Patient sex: M
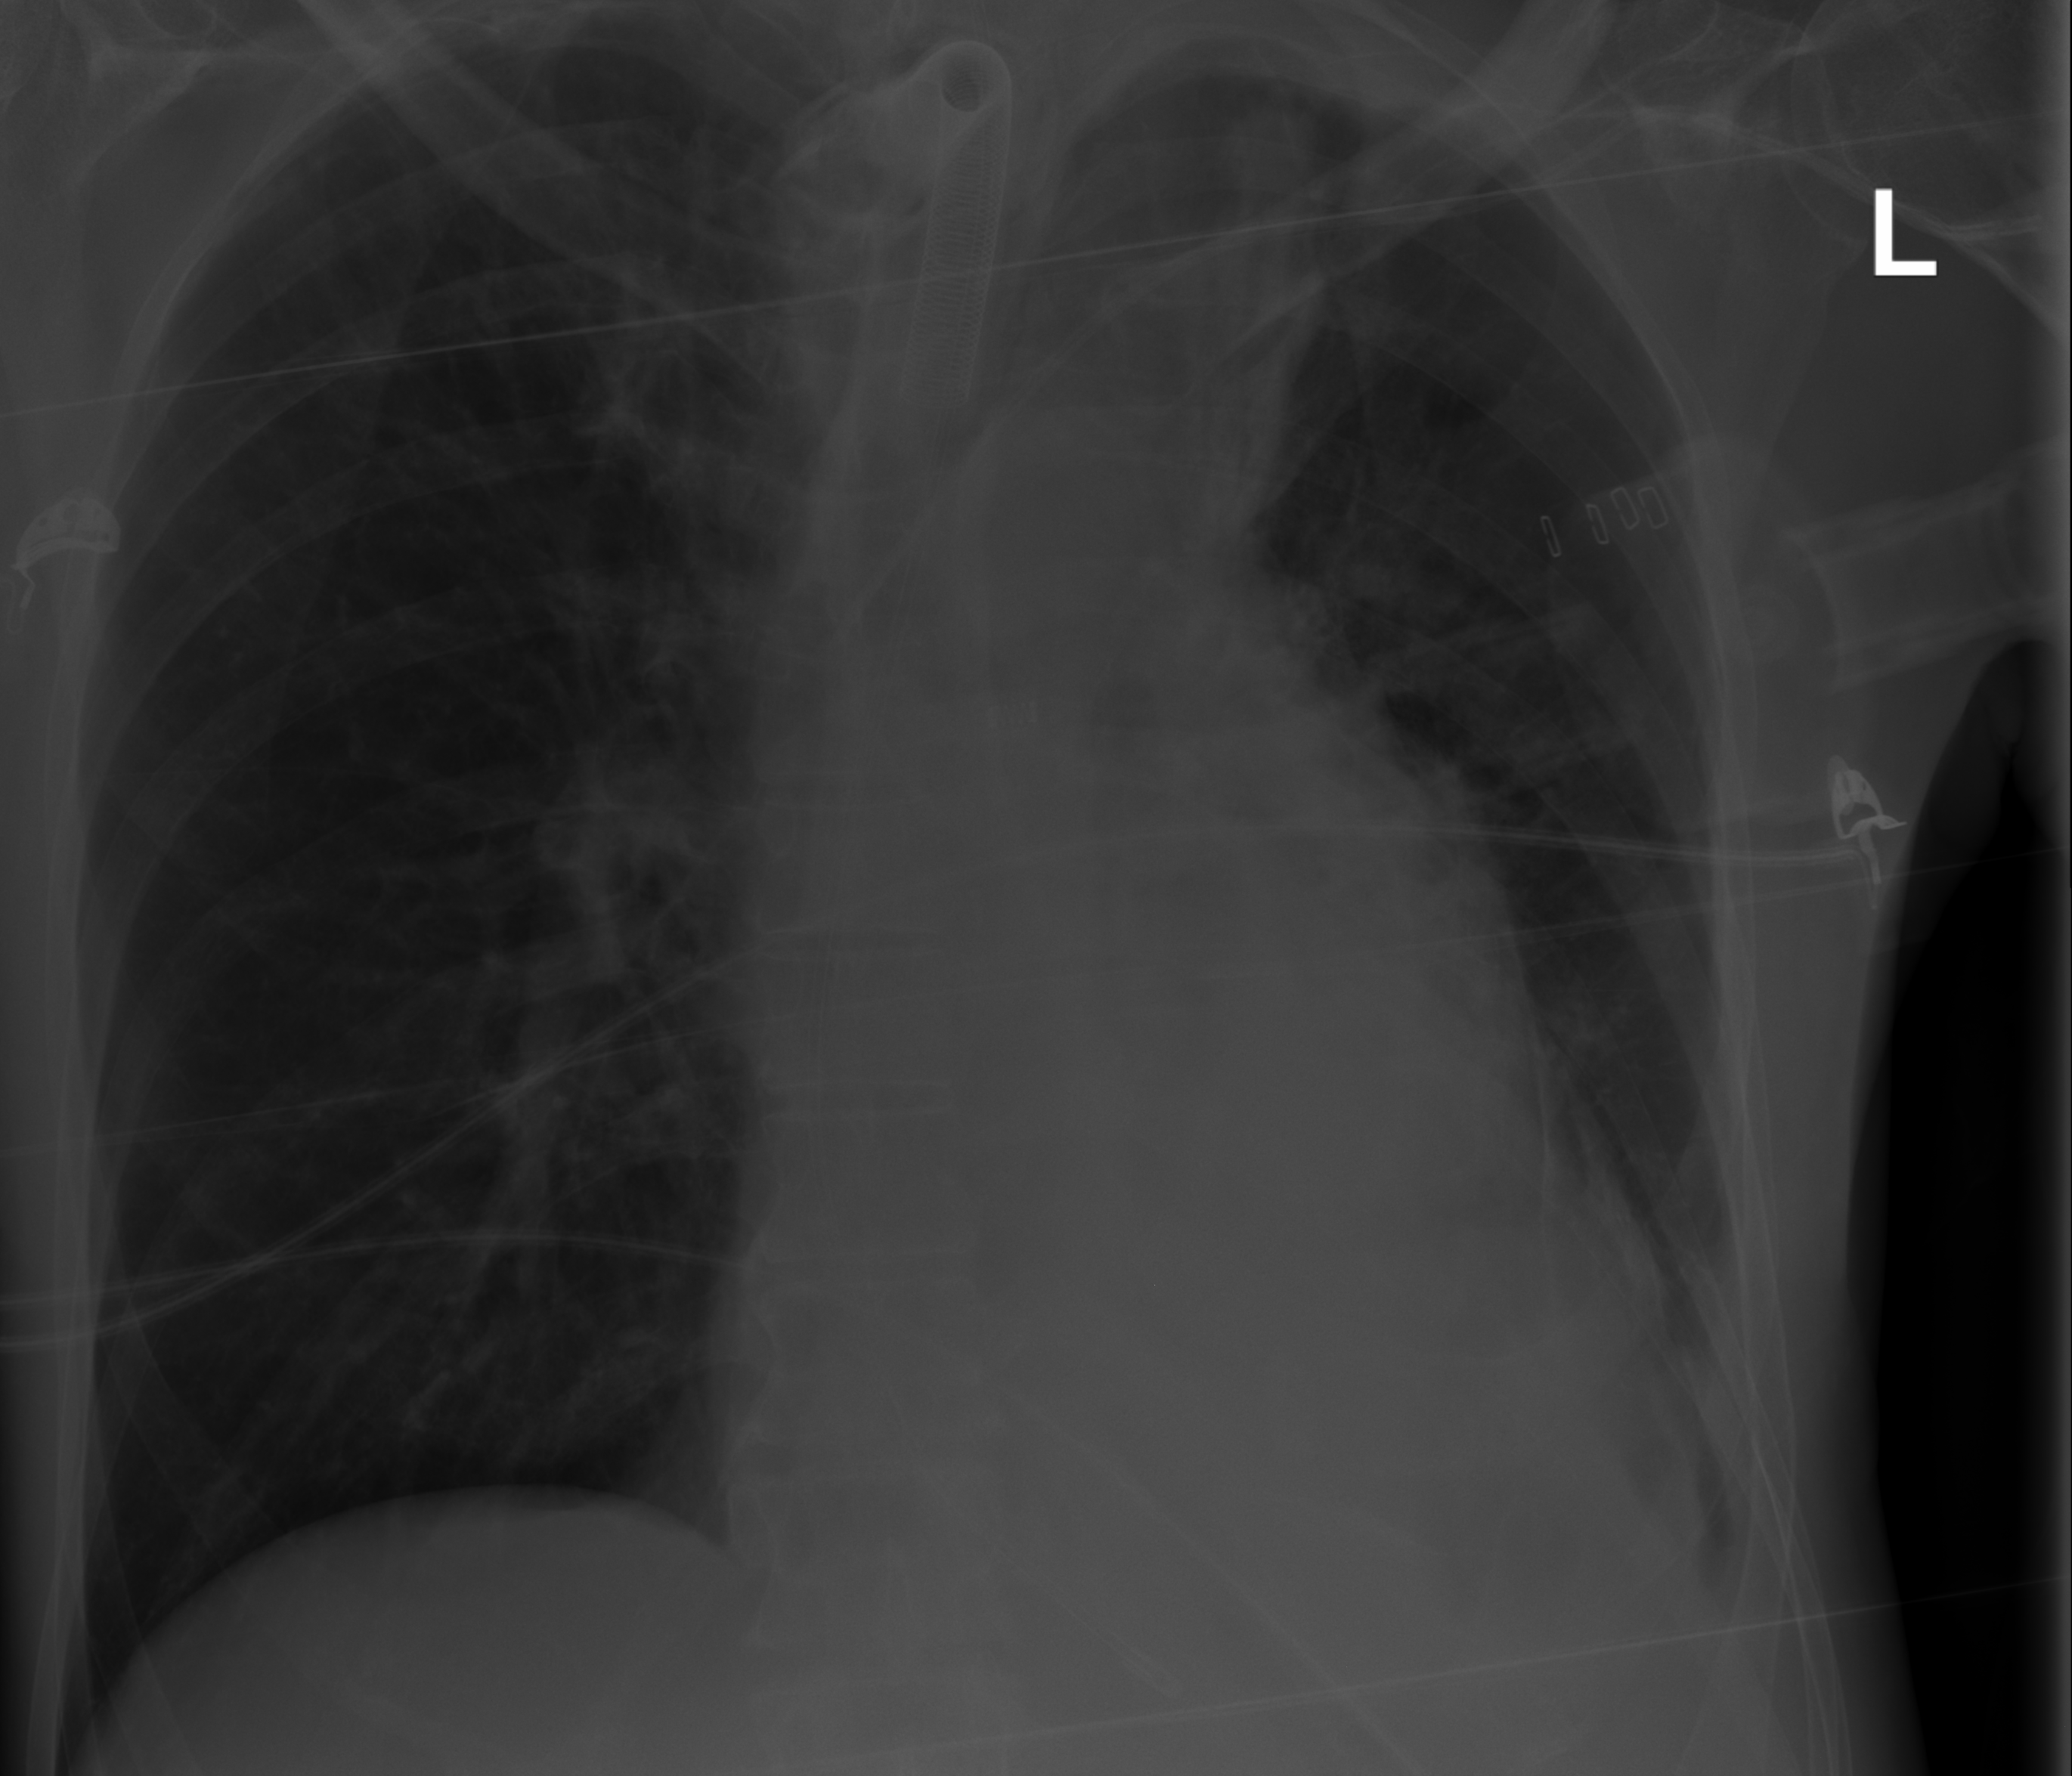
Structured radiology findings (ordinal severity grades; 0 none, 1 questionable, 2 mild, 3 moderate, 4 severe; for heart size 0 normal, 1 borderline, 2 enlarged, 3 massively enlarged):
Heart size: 2
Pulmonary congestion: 0
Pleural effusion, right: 0
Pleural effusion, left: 0
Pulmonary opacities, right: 0
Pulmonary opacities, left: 0
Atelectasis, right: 0
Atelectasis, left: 2